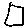
Label: square